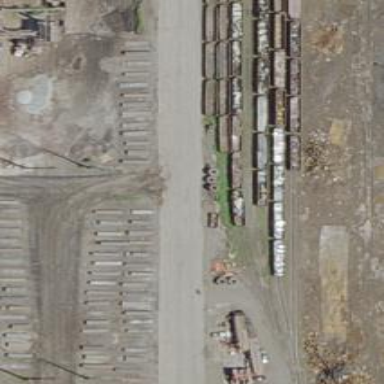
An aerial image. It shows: Rail spur service.